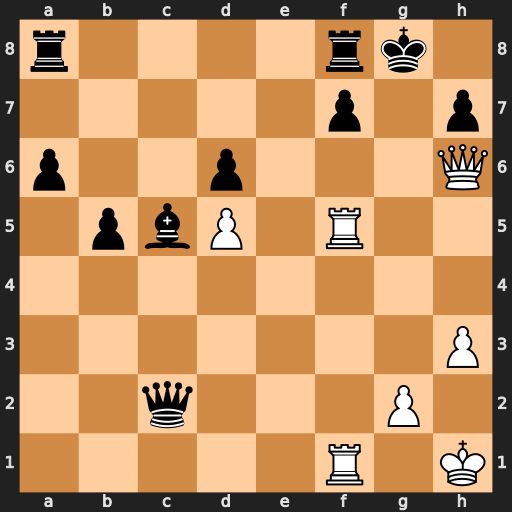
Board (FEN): r4rk1/5p1p/p2p3Q/1pbP1R2/8/7P/2q3P1/5R1K
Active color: w
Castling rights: -
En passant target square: -
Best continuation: Qg5+ Kh8 Qf6+